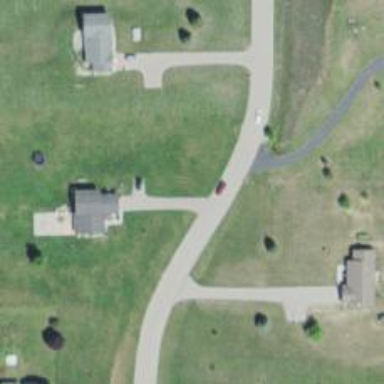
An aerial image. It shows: Service road designated as golf cart path.